The plot shows how the frequency content of a bearing vibration signal evolves over time (STFT spectrogram). Classify the bearing condition as one of: normal, inner_race, outer_race, ball.
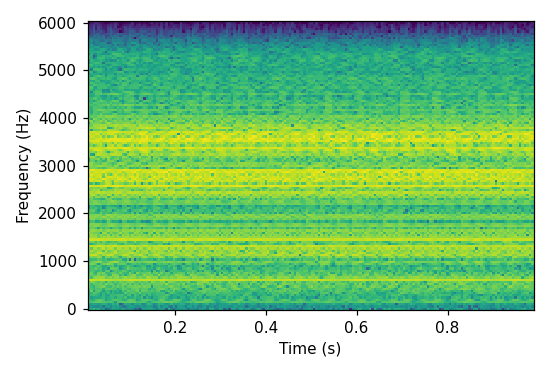
Answer: inner_race